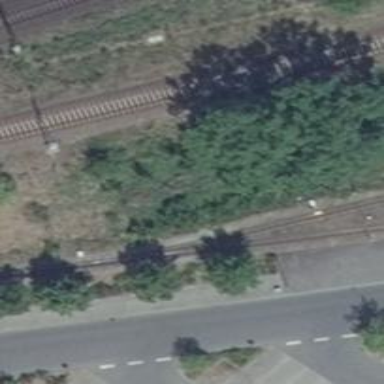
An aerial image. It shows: Railway signal.